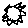
Label: sun